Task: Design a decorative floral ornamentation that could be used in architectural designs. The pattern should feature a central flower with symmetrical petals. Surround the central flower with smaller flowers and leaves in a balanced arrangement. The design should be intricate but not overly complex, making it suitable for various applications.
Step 1568:
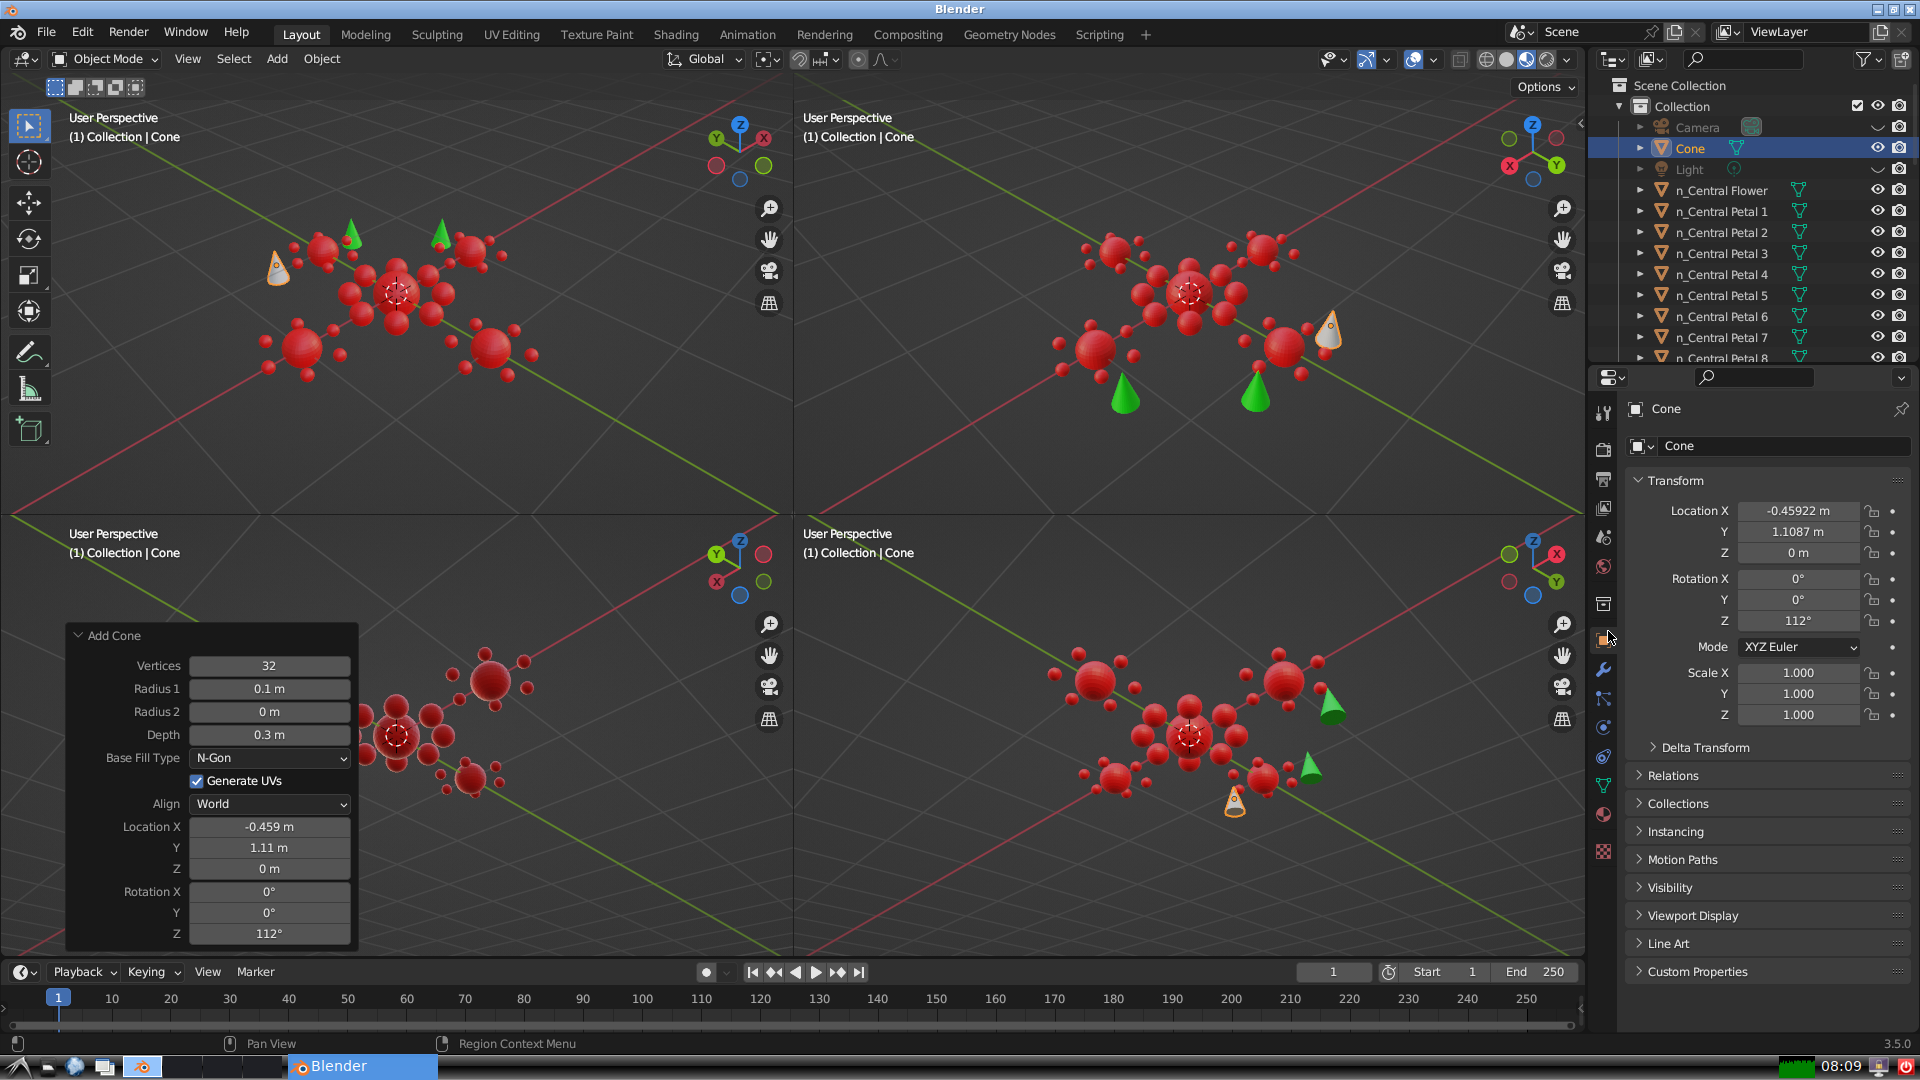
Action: {"mouse_move": [1732, 445]}